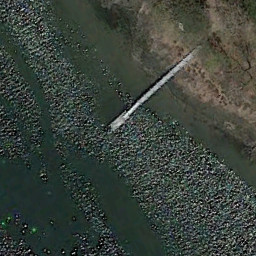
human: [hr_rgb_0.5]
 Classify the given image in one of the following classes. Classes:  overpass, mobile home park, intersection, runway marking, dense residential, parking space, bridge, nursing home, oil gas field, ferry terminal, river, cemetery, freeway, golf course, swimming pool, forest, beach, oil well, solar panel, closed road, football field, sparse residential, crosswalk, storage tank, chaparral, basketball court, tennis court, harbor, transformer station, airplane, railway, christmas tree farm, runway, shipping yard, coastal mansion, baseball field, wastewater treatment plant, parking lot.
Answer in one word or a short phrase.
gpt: ferry terminal